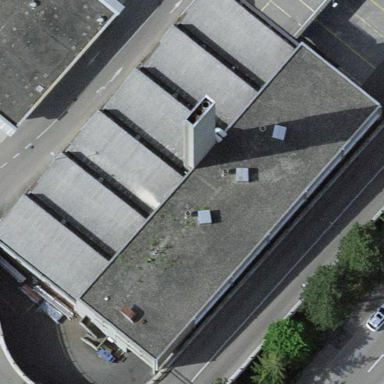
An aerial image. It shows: Industrial building.